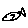
Label: fish